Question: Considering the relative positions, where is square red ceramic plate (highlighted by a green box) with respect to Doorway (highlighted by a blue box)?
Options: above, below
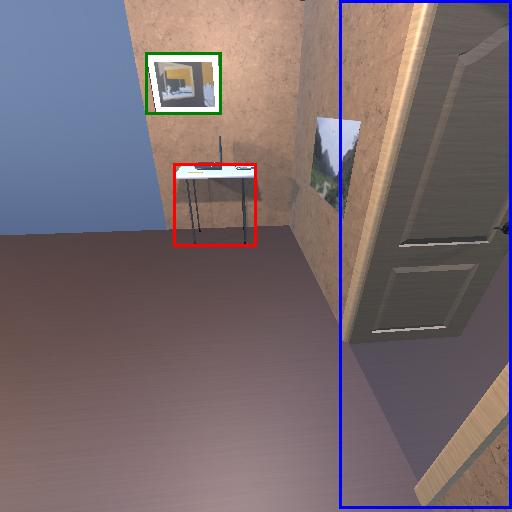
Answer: above